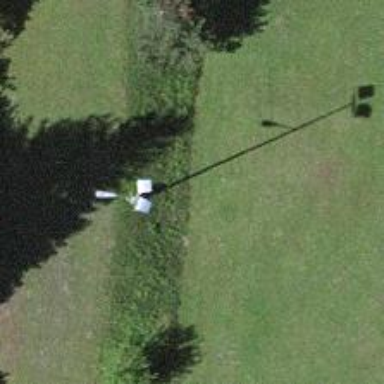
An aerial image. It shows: Mast structure.